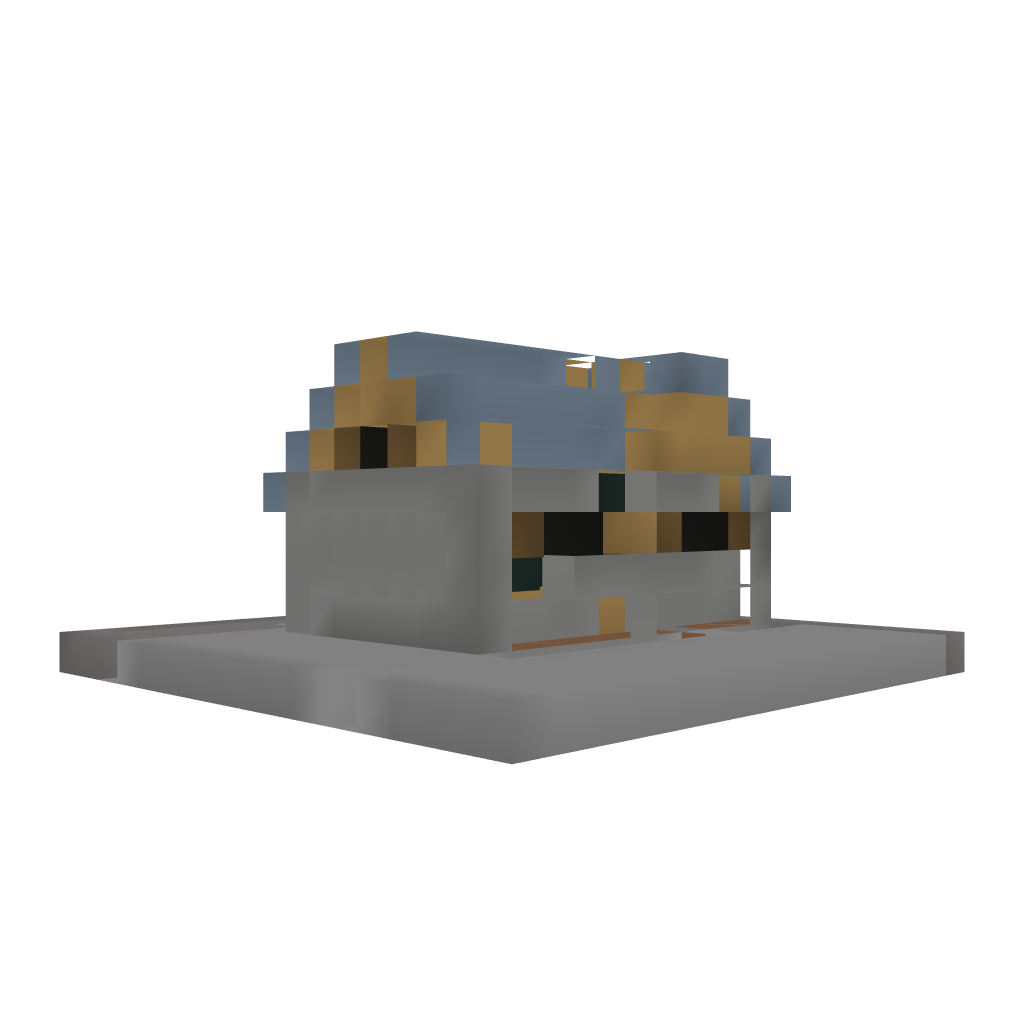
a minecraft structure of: Blocks Ahoy Hotel